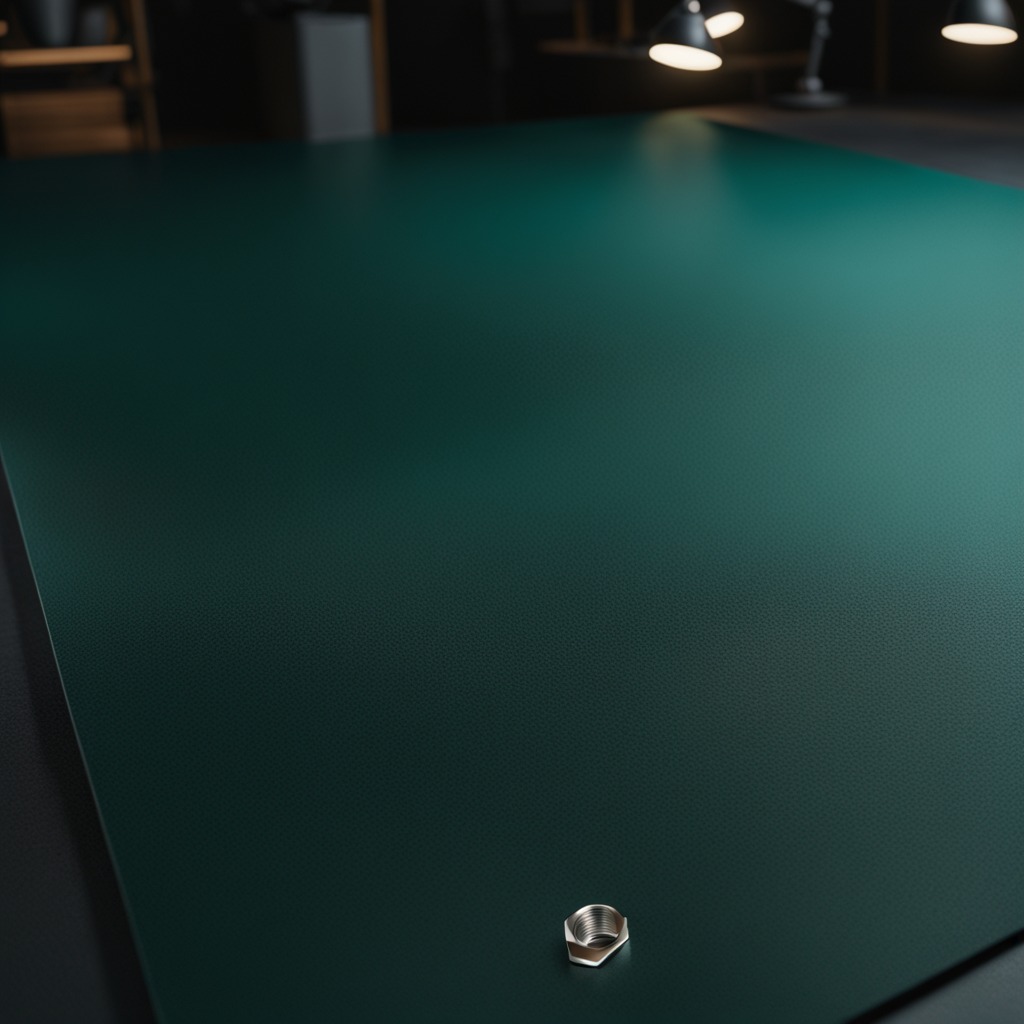
A metal nut lies on a green rubber mat on a clean granite tabletop inside a workshop at night dim ambient light soft shadows worn but beneath the mat